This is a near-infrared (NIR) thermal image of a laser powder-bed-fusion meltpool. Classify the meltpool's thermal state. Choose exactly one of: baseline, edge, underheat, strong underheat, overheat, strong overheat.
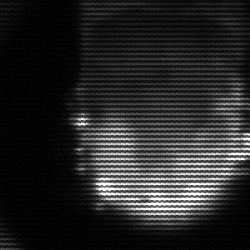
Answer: baseline